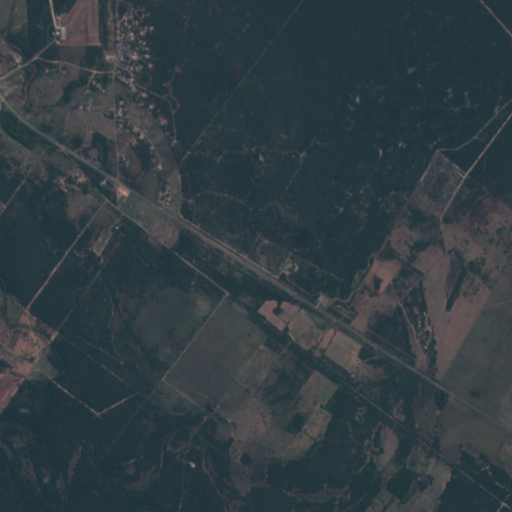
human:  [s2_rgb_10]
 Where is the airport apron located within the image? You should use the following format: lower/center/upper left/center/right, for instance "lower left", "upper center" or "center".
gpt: The airport apron is located in the upper left of the image.
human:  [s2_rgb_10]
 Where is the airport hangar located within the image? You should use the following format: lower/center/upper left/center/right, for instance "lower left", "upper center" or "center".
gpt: The airport hangar is located in the upper left of the image.
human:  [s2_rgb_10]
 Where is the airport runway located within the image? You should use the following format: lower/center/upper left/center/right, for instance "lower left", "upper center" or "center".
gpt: The airport runway is located in the upper left of the image.
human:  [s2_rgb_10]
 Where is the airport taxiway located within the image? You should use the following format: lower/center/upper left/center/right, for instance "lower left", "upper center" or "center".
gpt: The airport taxiway is located in the upper left of the image.
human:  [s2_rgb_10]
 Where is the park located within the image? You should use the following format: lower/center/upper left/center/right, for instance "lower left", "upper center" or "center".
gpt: The park is located in the upper left of the image.
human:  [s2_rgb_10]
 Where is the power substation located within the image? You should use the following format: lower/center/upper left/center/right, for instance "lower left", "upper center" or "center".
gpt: The power substation is located in the center of the image.
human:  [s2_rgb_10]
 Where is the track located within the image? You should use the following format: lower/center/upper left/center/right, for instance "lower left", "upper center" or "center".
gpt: There is no track in the image.